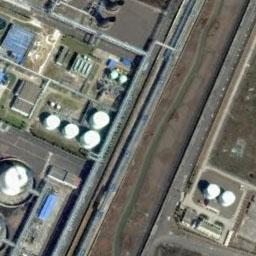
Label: storage_tank